The plot shows how the frequency content of a bearing vibration signal evolves over time (STFT spectrogram). Based on the visible evidence, which condition applies: normal, inner_race, outer_race, ball?
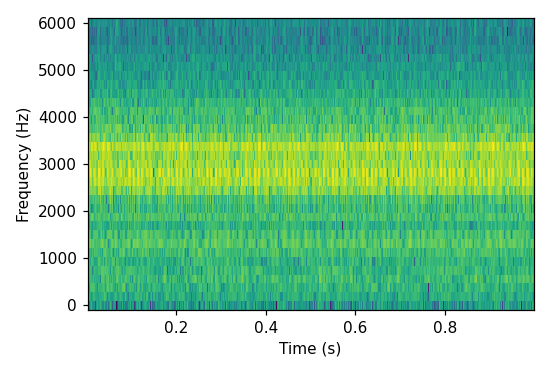
Answer: outer_race